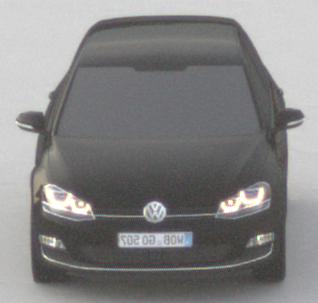
Make: VW
Model: Golf 1.2 TSI BMT
Detailed model: Golf (VII)
Model produced from: 2012/11
Model produced until: 2014/05
Doors: 3
Color: black
Road condition: dry road
Daytime: sunrise or sunset
Contrast: low contrast